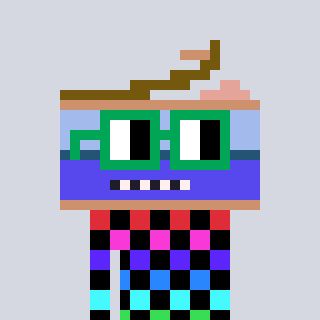
a pixel art character with square green glasses, a canned ham-shaped head and a teal-colored body on a cool background